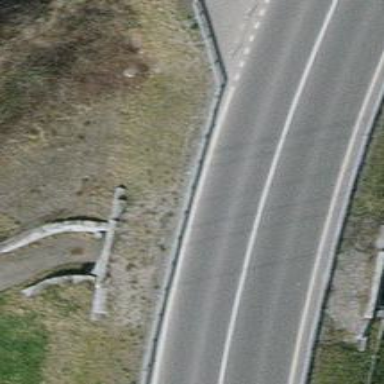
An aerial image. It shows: Secondary road with embankment.